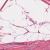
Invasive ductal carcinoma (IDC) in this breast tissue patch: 0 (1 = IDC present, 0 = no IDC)